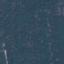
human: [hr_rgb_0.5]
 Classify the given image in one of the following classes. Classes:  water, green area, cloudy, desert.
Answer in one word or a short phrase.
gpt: green area